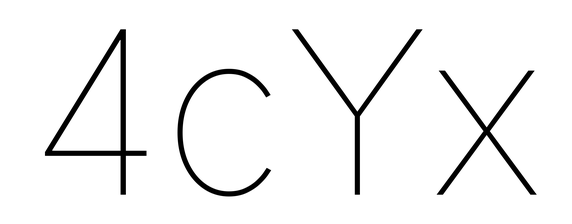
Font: Inter_Thin